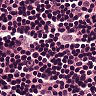
Metastatic tissue present: no